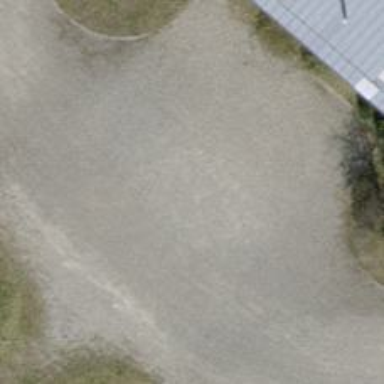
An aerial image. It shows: Cobblestone path.